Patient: sex M, age 54
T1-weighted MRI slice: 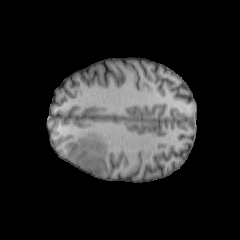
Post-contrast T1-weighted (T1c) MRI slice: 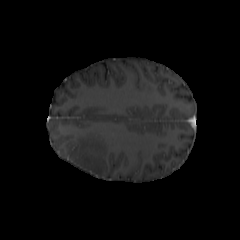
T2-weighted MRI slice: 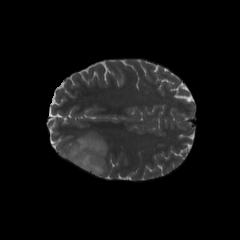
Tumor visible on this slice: yes
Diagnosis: Astrocytoma, IDH-wildtype
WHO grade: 3